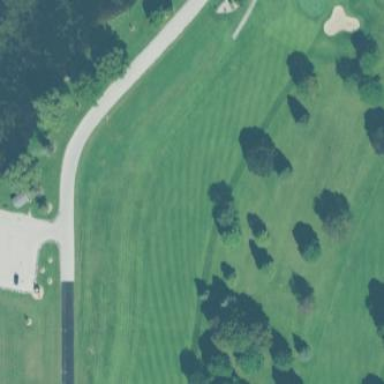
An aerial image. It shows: Grassy area designated as golf fairway.